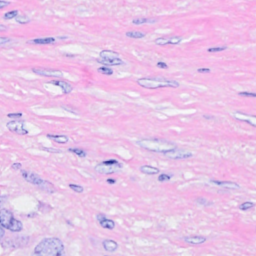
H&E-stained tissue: Breast